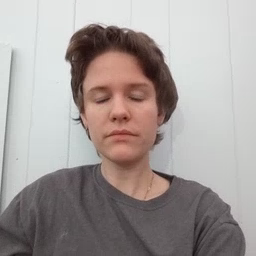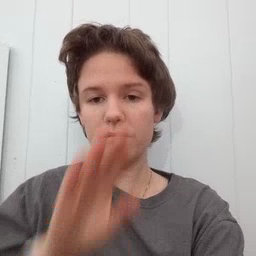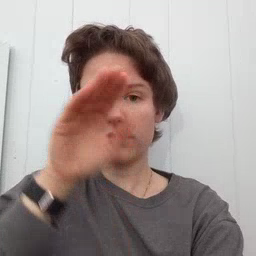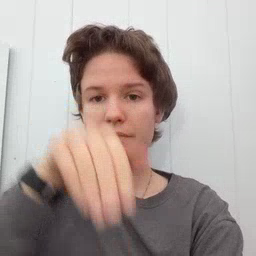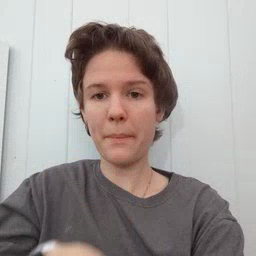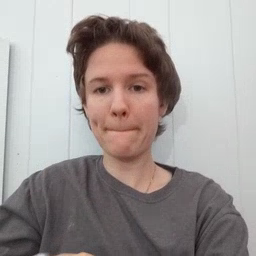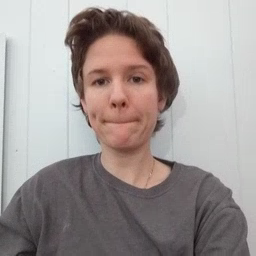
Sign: elephant